Chest X-ray:
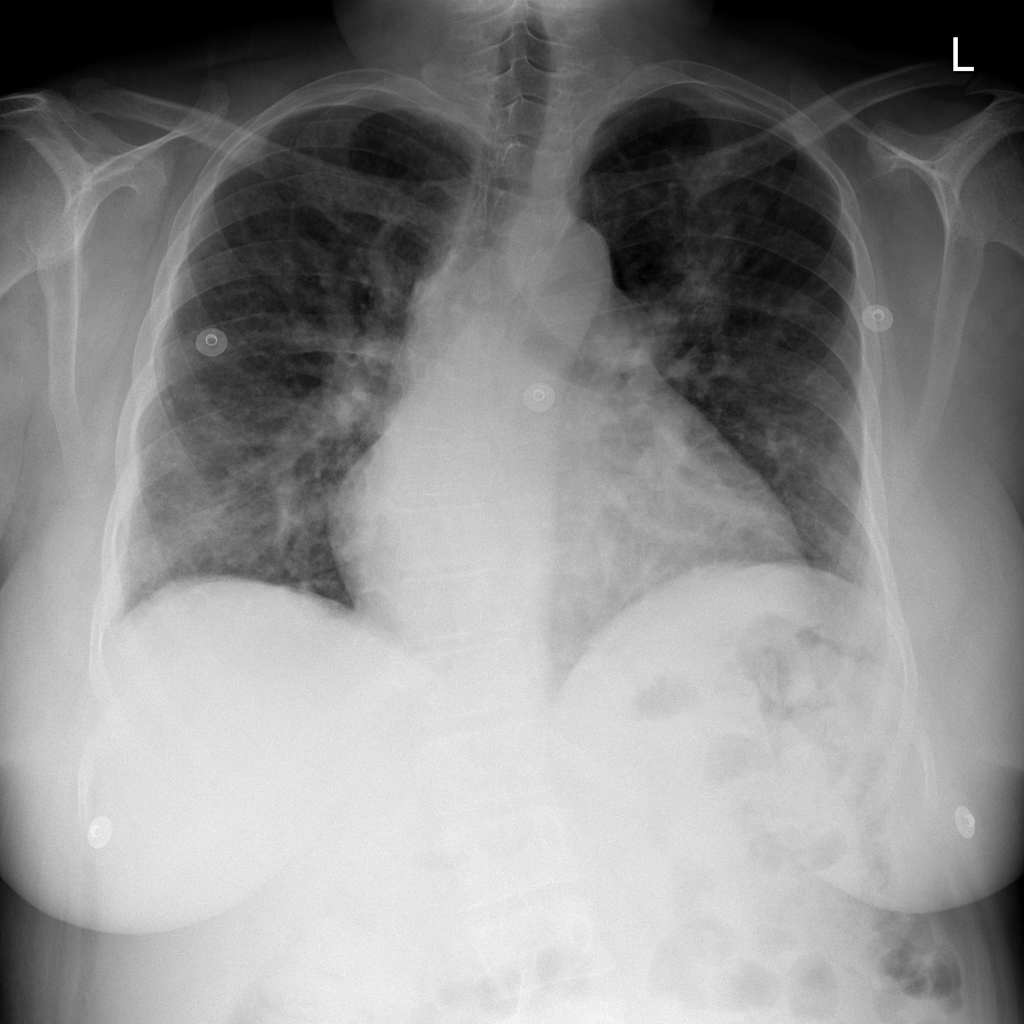
Findings: Consolidation, Cardiomegaly
No abnormal finding: no